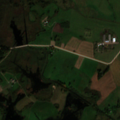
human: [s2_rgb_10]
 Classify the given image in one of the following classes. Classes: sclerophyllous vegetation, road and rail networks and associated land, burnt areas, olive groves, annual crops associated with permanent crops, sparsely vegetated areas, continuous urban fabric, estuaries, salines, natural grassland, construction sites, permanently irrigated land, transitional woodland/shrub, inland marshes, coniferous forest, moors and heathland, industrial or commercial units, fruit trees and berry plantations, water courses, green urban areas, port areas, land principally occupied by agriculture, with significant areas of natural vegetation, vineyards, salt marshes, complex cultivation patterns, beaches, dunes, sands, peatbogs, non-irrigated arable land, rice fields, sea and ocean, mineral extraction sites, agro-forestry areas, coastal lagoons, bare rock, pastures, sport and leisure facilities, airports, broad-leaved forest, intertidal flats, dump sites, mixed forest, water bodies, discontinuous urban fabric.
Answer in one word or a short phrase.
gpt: non-irrigated arable land, pastures, complex cultivation patterns, land principally occupied by agriculture, with significant areas of natural vegetation, coniferous forest, inland marshes